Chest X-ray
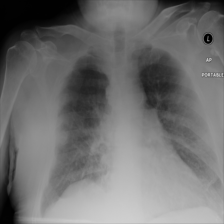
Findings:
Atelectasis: negative
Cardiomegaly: negative
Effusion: negative
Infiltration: negative
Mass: negative
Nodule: negative
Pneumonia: positive
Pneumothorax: negative
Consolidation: negative
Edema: positive
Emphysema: negative
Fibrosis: negative
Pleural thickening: positive
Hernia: negative